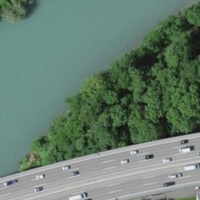
EUNIS habitat code: 57
Species observed at this site:
Corvus corone
Cyanistes caeruleus
Anas platyrhynchos
Chloris chloris
Corvus frugilegus
Passer domesticus
Fringilla coelebs
Buteo buteo
Sylvia atricapilla
Columba palumbus
Turdus merula
Phylloscopus collybita
Parus major
Erithacus rubecula
Mergus merganser
Milvus milvus
Phoenicurus ochruros
Cinclus cinclus
Coccothraustes coccothraustes
Falco tinnunculus
Motacilla alba